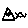
Label: triangle